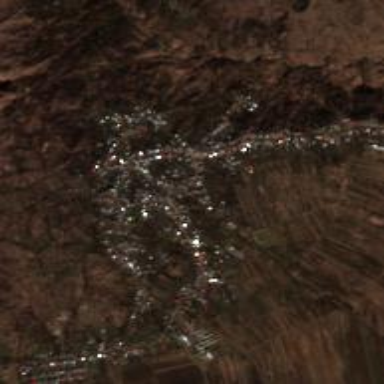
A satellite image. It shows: Village.